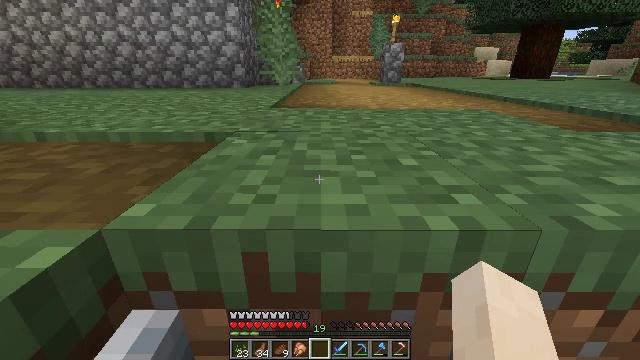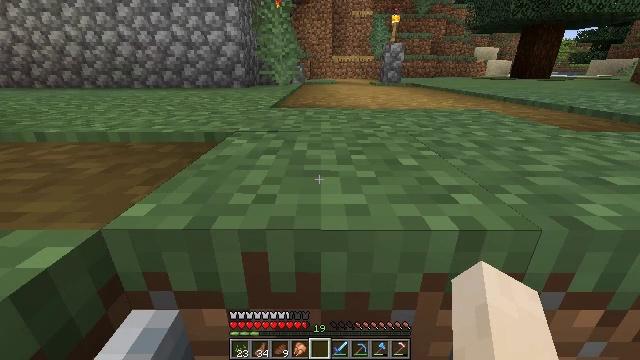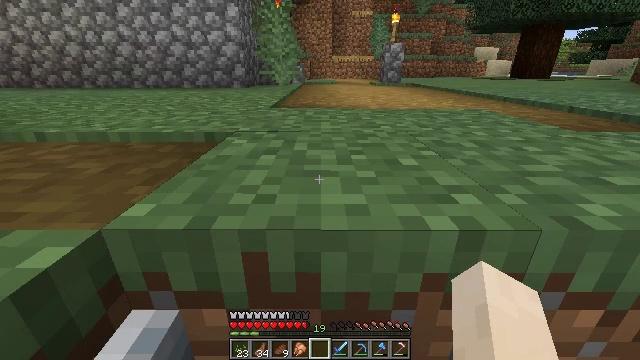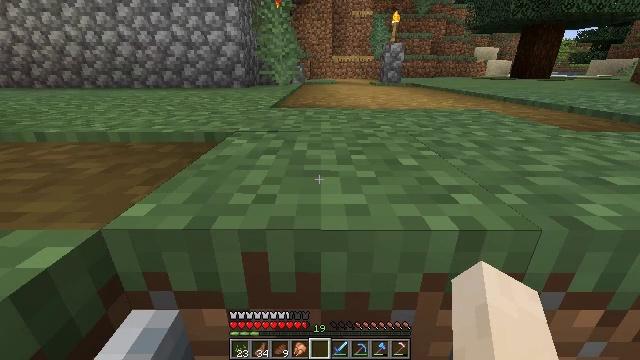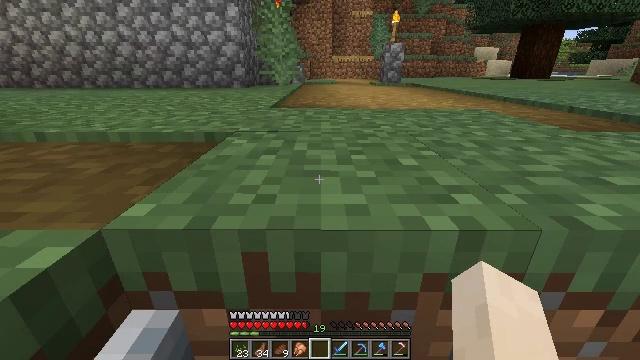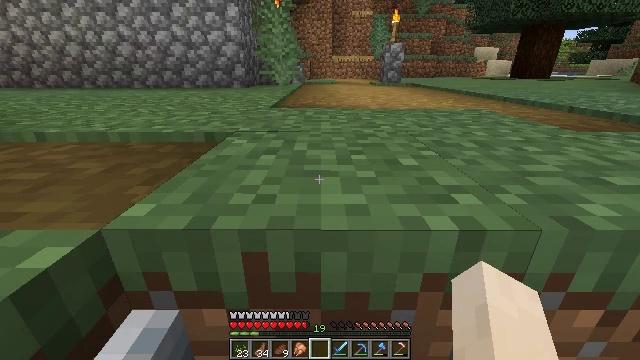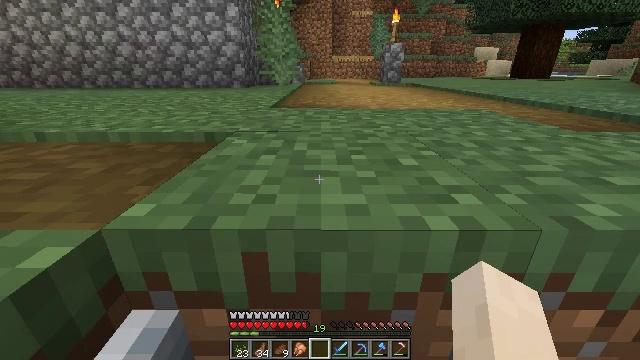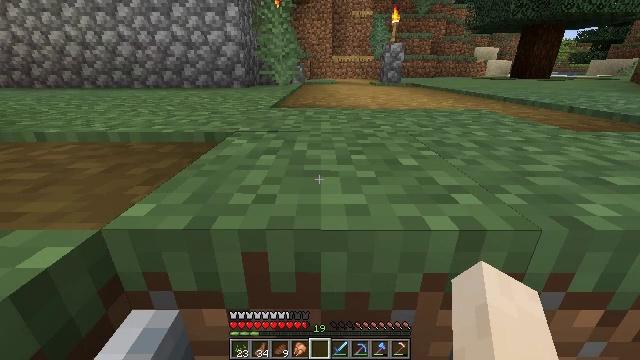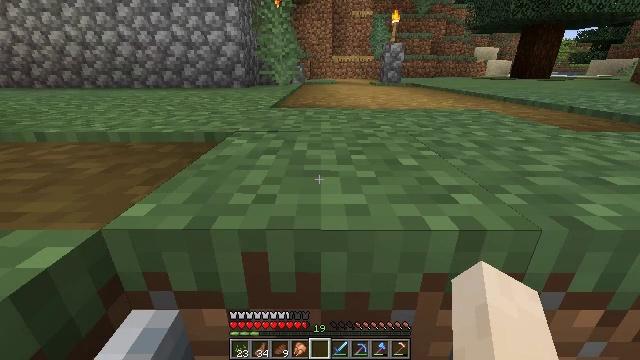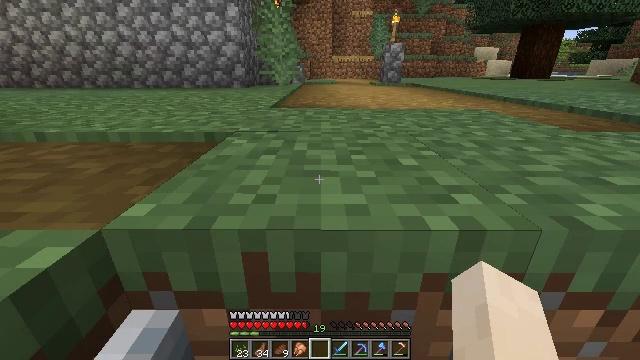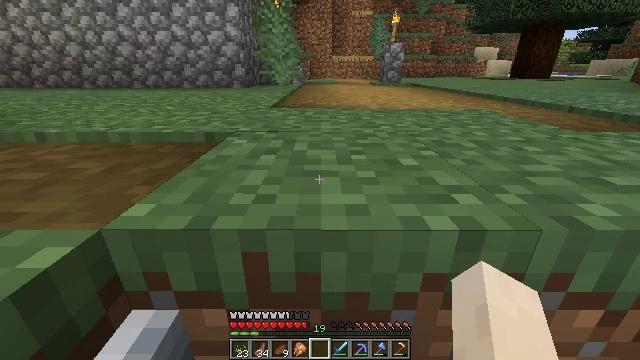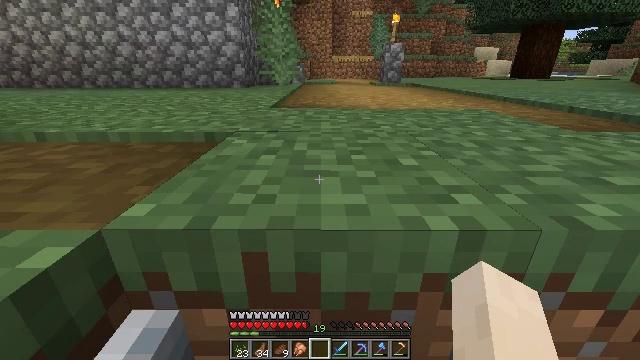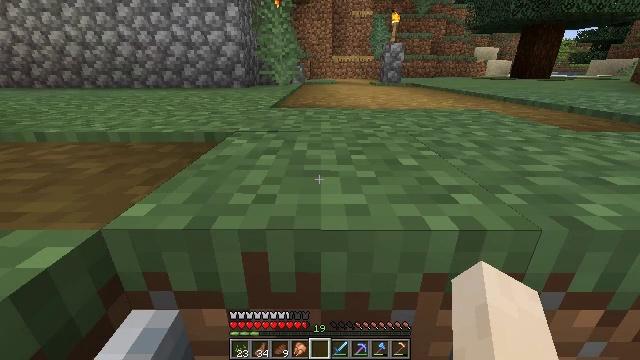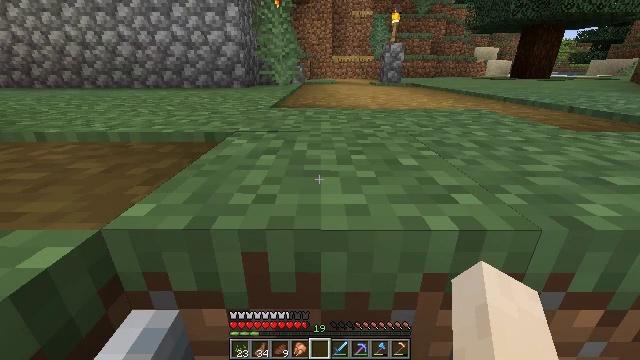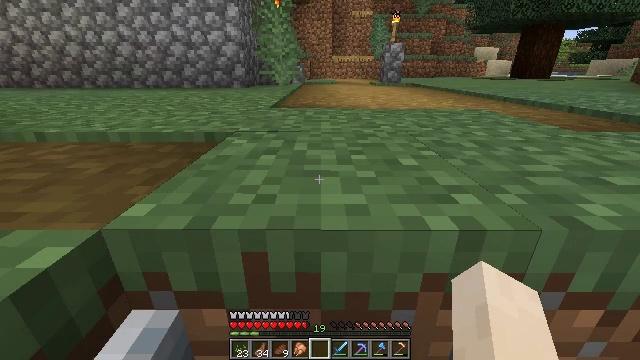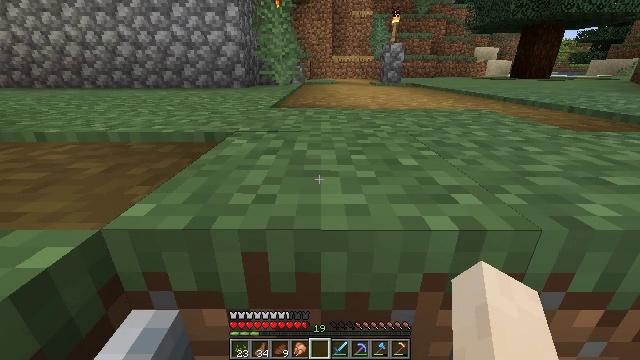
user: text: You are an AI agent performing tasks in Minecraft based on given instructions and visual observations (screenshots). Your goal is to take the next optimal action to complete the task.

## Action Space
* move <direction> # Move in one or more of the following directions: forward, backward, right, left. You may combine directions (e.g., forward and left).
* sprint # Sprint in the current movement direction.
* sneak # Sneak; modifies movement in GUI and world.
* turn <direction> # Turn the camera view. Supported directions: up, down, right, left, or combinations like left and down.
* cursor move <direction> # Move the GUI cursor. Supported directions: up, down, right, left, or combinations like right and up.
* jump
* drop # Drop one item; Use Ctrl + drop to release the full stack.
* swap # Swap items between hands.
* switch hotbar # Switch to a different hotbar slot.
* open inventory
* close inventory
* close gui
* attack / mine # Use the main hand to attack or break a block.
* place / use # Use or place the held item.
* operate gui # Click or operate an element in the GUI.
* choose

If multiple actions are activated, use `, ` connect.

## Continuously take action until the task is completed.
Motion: motion action
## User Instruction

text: Harvest wheat from the field.
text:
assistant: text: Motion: no_op
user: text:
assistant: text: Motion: no_op
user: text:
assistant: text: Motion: no_op
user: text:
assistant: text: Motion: no_op
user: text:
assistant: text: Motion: no_op
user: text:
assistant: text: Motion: no_op
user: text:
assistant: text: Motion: no_op
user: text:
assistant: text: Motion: no_op
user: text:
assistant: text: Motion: no_op
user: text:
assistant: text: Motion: no_op
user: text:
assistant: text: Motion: no_op
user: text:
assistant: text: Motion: no_op
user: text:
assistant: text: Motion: no_op
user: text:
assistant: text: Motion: no_op
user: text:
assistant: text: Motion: no_op
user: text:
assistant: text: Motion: no_op
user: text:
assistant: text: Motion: no_op
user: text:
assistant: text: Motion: no_op
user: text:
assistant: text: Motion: no_op
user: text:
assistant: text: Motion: no_op
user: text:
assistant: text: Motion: no_op
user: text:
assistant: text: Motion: no_op
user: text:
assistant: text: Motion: no_op
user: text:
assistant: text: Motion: no_op
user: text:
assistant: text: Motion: no_op
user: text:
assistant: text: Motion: no_op
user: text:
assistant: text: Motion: no_op
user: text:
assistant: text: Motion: no_op
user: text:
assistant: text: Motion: no_op
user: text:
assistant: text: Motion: no_op